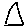
Label: triangle